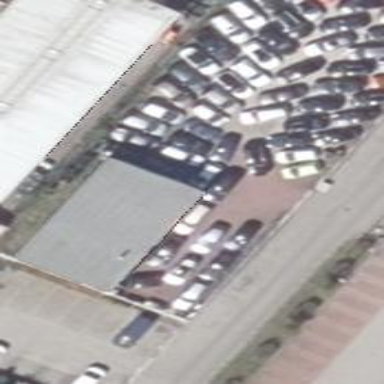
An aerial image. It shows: Industrial building housing car shop.